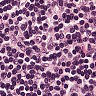
Metastatic tissue present: no